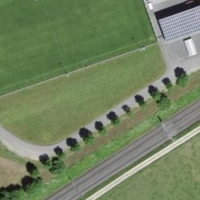
EUNIS habitat code: 52
Species observed at this site:
Tanacetum vulgare